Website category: movie
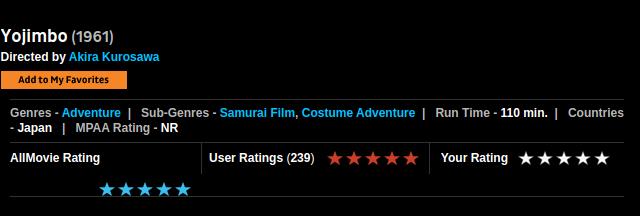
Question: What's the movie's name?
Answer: Yojimbo

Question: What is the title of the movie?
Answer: Yojimbo

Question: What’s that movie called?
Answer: Yojimbo

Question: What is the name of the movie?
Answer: Yojimbo

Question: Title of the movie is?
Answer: Yojimbo

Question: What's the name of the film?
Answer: Yojimbo

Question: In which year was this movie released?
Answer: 1961

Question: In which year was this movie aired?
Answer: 1961

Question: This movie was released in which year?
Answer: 1961

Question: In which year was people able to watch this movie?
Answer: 1961

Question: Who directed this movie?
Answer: Akira Kurosawa

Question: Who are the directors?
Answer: Akira Kurosawa

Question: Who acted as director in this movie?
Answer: Akira Kurosawa

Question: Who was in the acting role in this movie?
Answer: Akira Kurosawa

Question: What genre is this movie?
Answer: Adventure

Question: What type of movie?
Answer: Adventure

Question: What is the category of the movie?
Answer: Adventure

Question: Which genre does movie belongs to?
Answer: Adventure

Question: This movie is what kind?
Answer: Adventure

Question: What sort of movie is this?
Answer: Adventure

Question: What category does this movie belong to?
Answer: Adventure

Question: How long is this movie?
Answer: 110 min.

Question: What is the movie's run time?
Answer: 110 min.

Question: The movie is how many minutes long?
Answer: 110 min.

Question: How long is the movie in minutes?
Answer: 110 min.

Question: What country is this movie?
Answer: Japan

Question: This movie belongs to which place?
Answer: Japan

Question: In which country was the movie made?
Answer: Japan

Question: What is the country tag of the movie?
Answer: Japan

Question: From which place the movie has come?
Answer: Japan